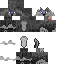
A male skeleton skin with dark skin, wearing brown helmet dressed in a black armor chest and black pants, featuring a closed mouth.